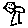
Label: bird